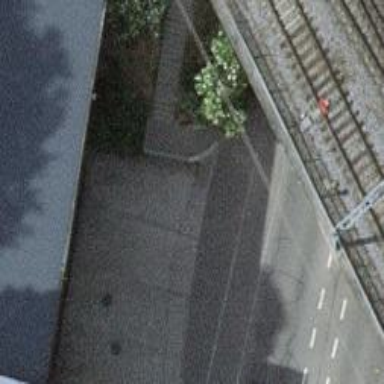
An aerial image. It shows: Road with steps.